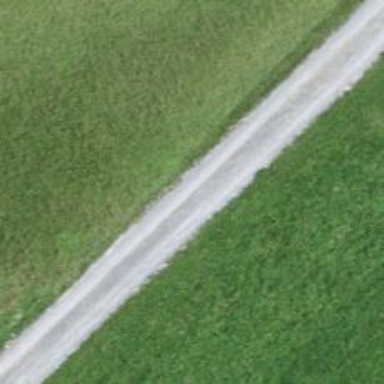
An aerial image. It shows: Residential road with gravel surface graded as grade2.